Question: How can I export my php table with pagination into excel and pdf format? I've tried many plugins and tutorials on youtube still no luck but they only get the data displayed not the entire table itself. I want to export my table to at least printable version better if I can convert my table into PDF or Excel Format. On my table I have a maxium of 100 rows paginated with 10 rows per page. How can I do this? I need your expertise.

PHP Export to branch:
'''
<?php
include "connect.php";
require('lib/js/fpdf.php');
$result = mysqli_query($conn,"SELECT * FROM tblSales");
$header = mysqli_query($conn,"SELECT UCASE('date','sales')
FROM 'INFORMATION_SCHEMA'.'COLUMNS'
WHERE 'TABLE_SCHEMA'='DB_NAME'
AND 'TABLE_NAME'='tblSales'
and 'COLUMN_NAME' in ('date','sales')");
$pdf = new FPDF();
$pdf->AddPage();
$pdf->SetFont('Arial','B',16);
foreach($header as $heading) {
foreach($heading as $column_heading)
$pdf->Cell(95,12,$column_heading,1);
}
foreach($result as $row) {
$pdf->Ln();
foreach($row as $column)
$pdf->Cell(95,12,$column,1);
}
$pdf->Output();
?>
'''
AJAX Code:
'''
$(document).on('click', '.export-branch-excel', function () {
var branch = $("#branch-hidden-data").val();
$.ajax ({
url:"export-branch-excel.php",
data: "id="+branch,
method: "POST",
dataType: "text",
success: function(data){
window.location = "export-branch-excel.php";
}
});
});
'''
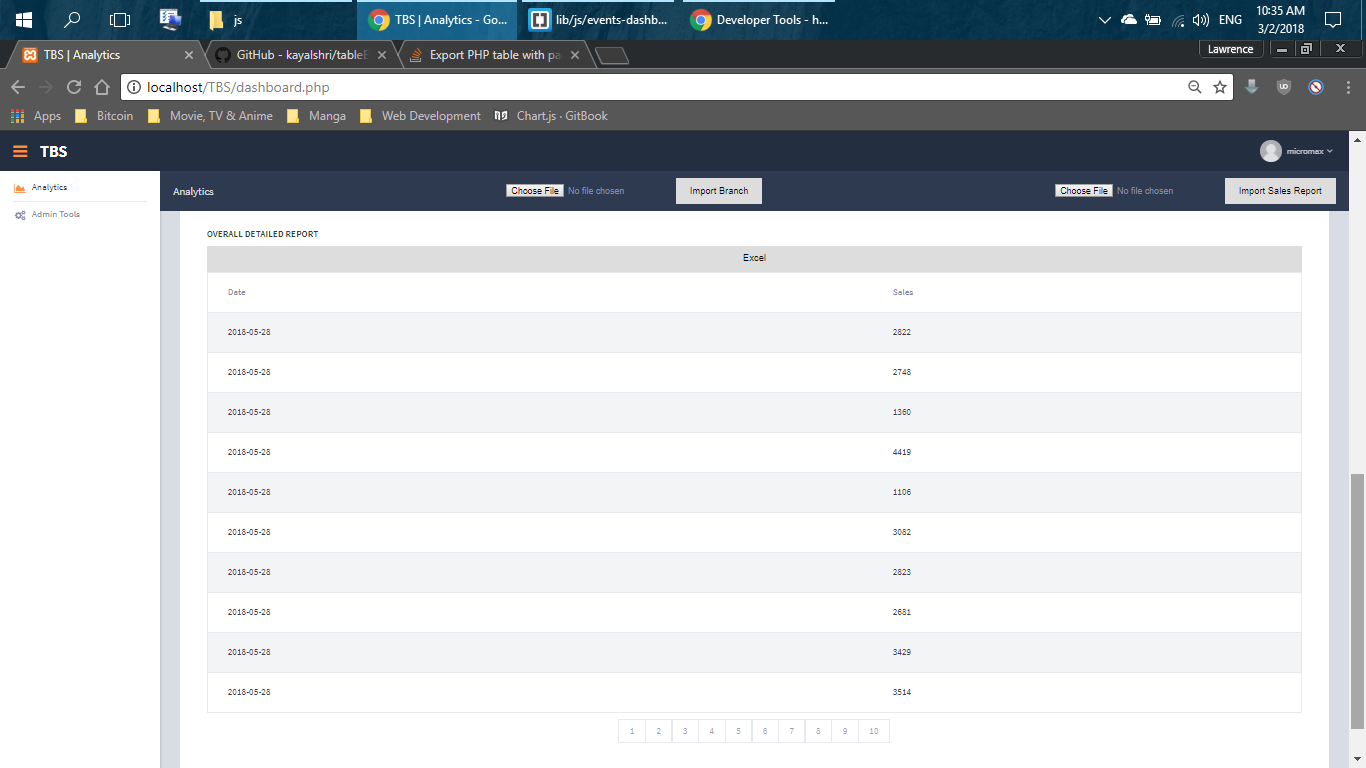
Answer: @lawrence agulto I changed this code to procedural type as you said. Try this code.
> Download In excel:
'''
<?php
include_once "connect.php";
$query = mysqli_query($conn,"SELECT * FROM tblSales ORDER BY date DESC ");
$columnHeader = "Column Name"." "."Column Name1"." "."Column Name2"." "."Column Name3"." ";
$setData='';
if (mysqli_num_rows($query) > 0) {
while ($rec = mysqli_fetch_assoc($query)) {
$rowData = '';
foreach ($rec as $value) {
$value = '"'.$value.'"'." ";
$rowData.=$value;
}
$setData.=trim($rowData)."
";
}
}
header("Content-type: application/octet-stream");
header("Content-Disposition: attachment; filename=Nobelz_Sushank.xls");
header("Pragme: no-cache");
header("Expires: 0");
echo " Sales Data
";
echo ucwords($columnHeader)."
".$setData."
";
?>
'''
> Download in pdf :
<URL>
And change the according to your need.
'''
<?php
$result = mysqli_query($conn," Your QUery");
$header = mysqli_query($conn,"SELECT UCASE('COLUMN_NAME')
FROM 'INFORMATION_SCHEMA'.'COLUMNS'
WHERE 'TABLE_SCHEMA'='DB_NAME'
AND 'TABLE_NAME'='TABLE_NAME'
and 'COLUMN_NAME' in ('TABLE_COLUMN_NAME','TABLE_COLUMN_NAME1', 'TABLE_COLUMN_NAME2', 'TABLE_COLUMN_NAME3')");
require('fpdf181/fpdf.php');
$pdf = new FPDF();
$pdf->AddPage();
$pdf->SetFont('Arial','B',16);
foreach($header as $heading) {
foreach($heading as $column_heading)
$pdf->Cell(95,12,$column_heading,1);
}
foreach($result as $row) {
$pdf->Ln();
foreach($row as $column)
$pdf->Cell(95,12,$column,1);
}
$pdf->Output();
?>
'''